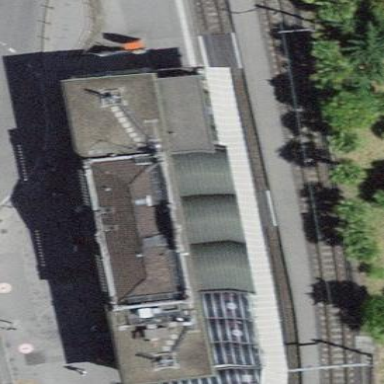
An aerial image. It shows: Platform for public transport with shelter. It serves trams and railways.